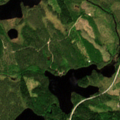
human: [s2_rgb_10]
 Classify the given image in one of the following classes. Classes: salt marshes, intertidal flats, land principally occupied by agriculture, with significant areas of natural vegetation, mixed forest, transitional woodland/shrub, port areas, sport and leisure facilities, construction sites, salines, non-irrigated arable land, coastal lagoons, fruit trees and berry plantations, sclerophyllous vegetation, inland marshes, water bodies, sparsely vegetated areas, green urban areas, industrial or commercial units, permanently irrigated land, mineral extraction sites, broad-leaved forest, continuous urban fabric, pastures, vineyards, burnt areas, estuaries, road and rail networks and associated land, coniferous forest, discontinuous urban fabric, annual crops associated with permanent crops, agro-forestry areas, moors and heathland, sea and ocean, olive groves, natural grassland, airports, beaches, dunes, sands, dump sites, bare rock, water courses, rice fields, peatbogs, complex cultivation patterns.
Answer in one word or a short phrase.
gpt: coniferous forest, mixed forest, transitional woodland/shrub, water bodies